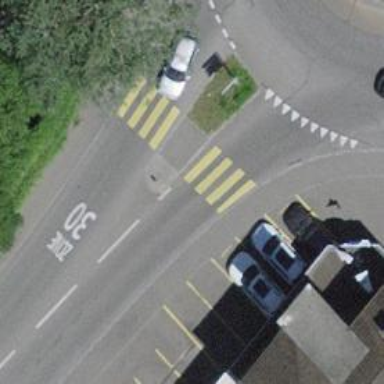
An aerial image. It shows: Marked crossing with pedestrian island.